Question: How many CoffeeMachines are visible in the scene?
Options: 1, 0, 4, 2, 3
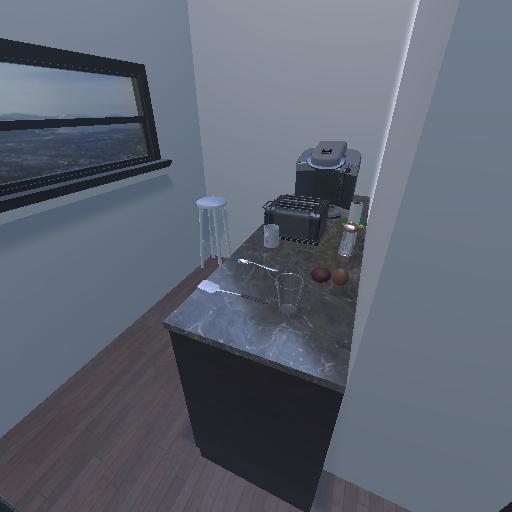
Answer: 1